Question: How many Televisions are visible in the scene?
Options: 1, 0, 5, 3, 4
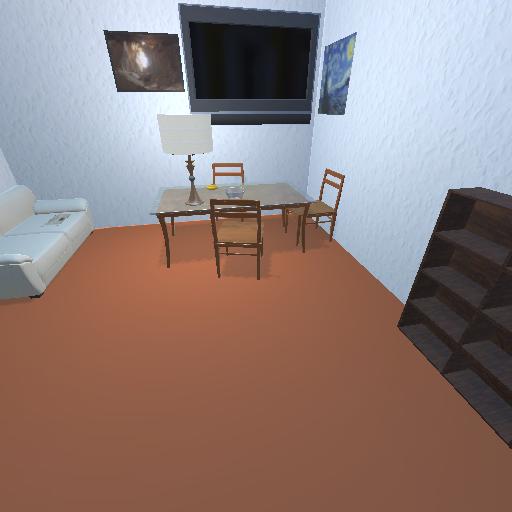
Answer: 1